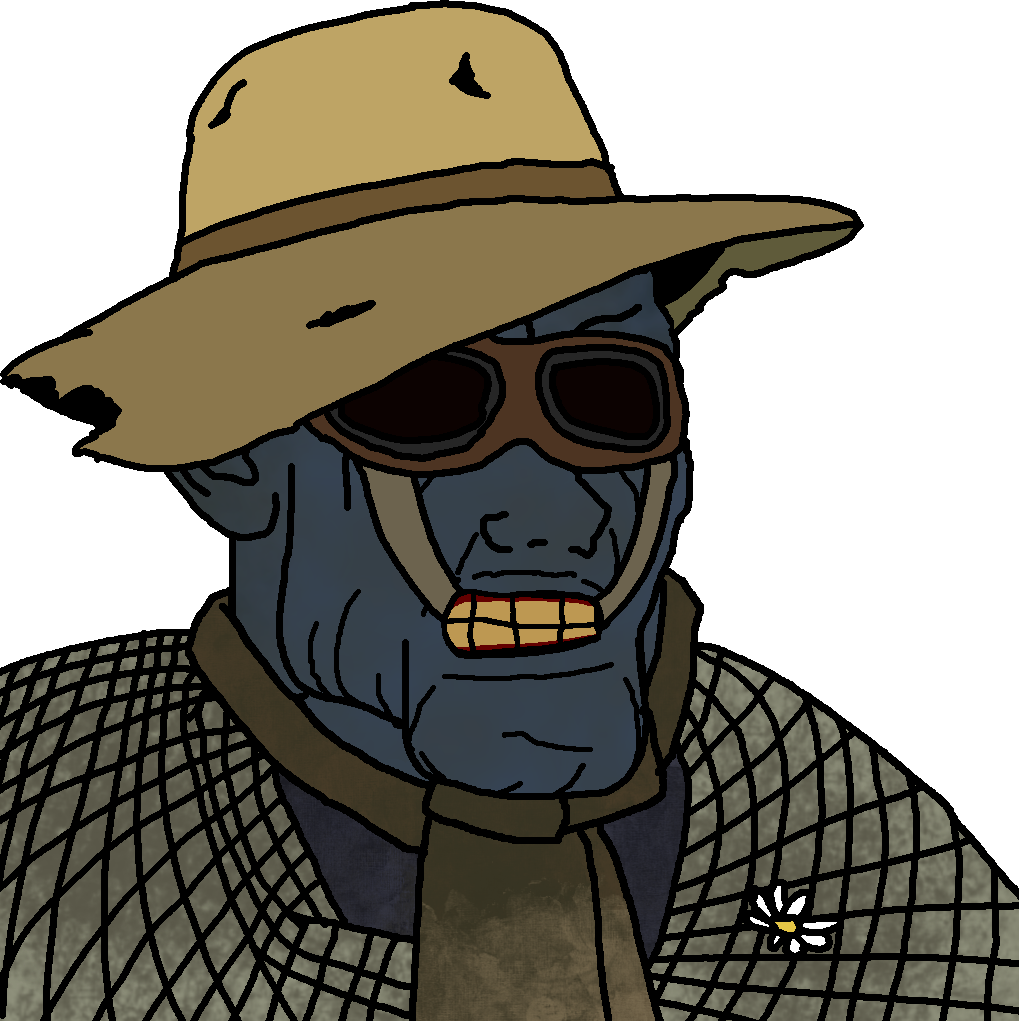
Label: 5_Grey_Chad